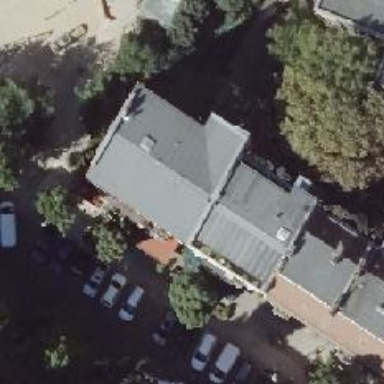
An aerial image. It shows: Bar.